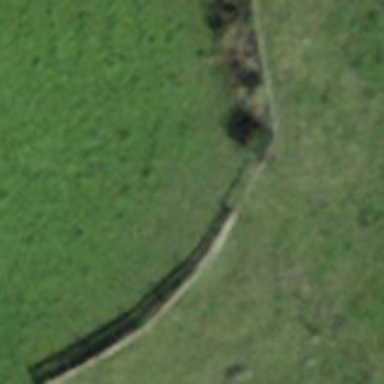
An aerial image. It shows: Fence is in the image.